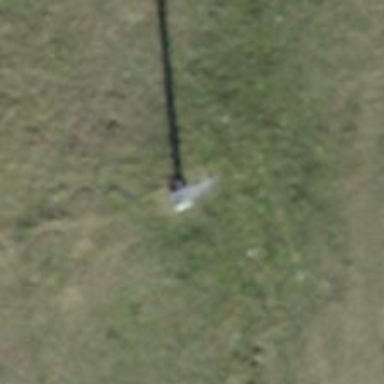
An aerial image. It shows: Pylon for aerialway.